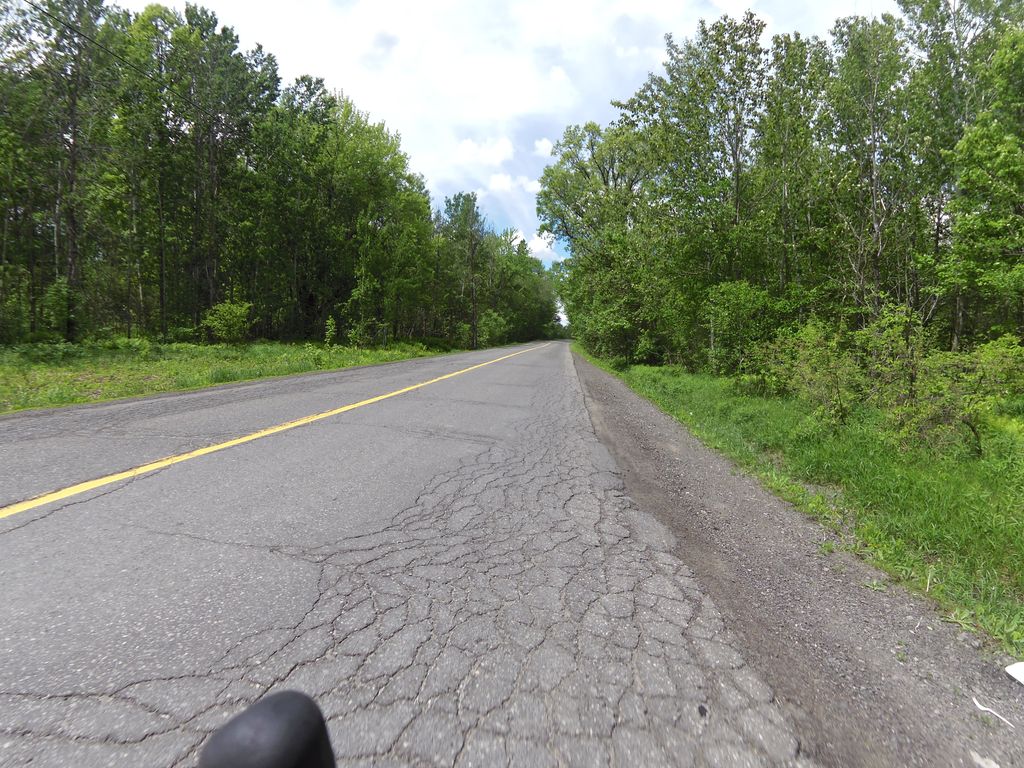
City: ottawa-gatineau